Question: I have divs align side by side generated from a loop,
But there are gap between the 1st and 4th div , how can i remove that gap? Please help..
The image of my div is here
I have added the css as
'''
.div_class {
bottom: 0;
display: table-cell;
left: 0;
position: relative;
vertical-align: top;
float: left;
height: auto !important;
overflow: hidden;
width: 300px;
}
'''
Here is the <URL>
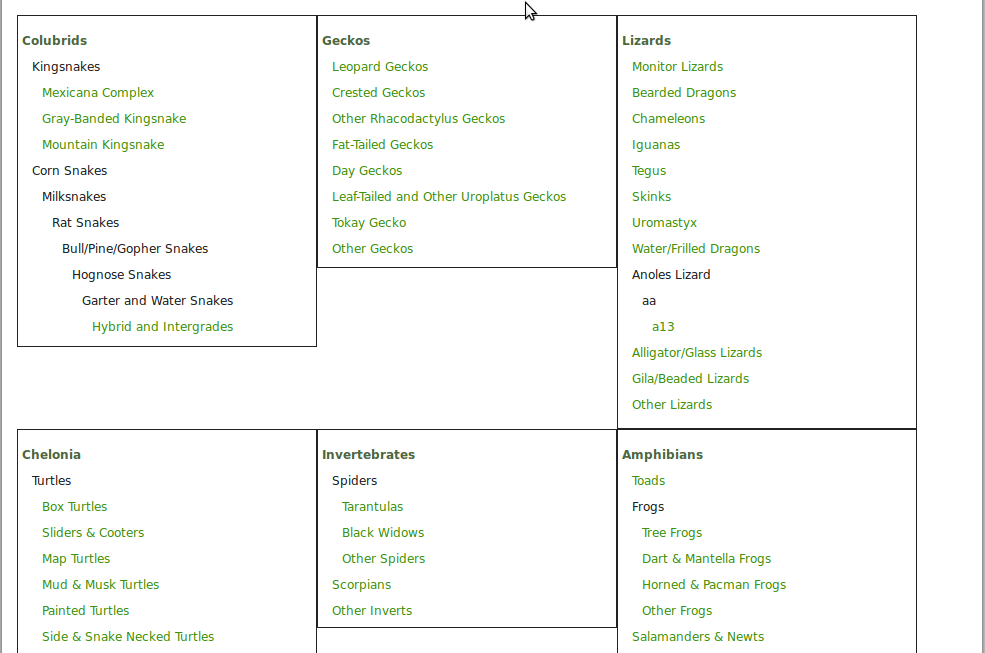
Answer: Have a look at this jQuery plugins:
<URL>
<URL>
These plugins do this besides.